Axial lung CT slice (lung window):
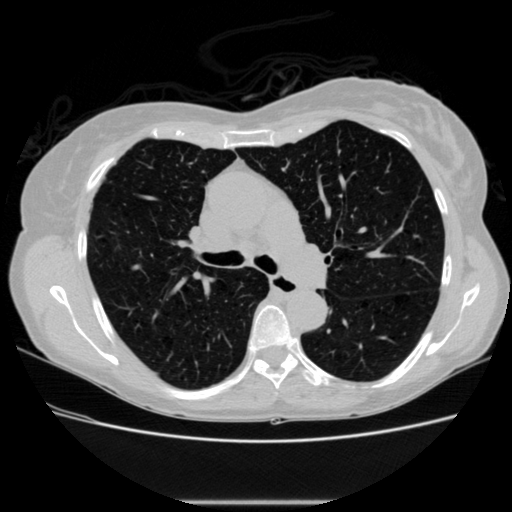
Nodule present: no